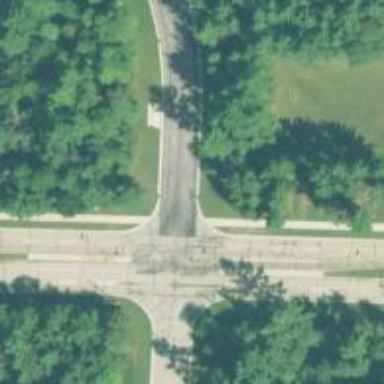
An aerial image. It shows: Crossing on path.